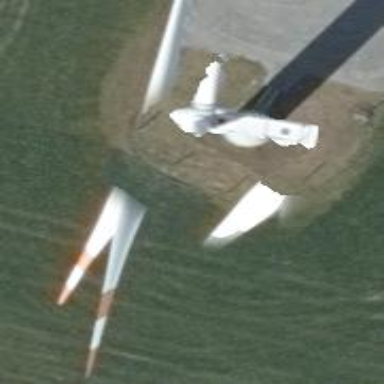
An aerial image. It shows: Wind generator powered by wind. The generator type is horizontal axis and it uses wind turbines.